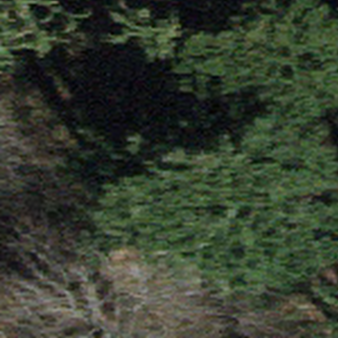
Label: other